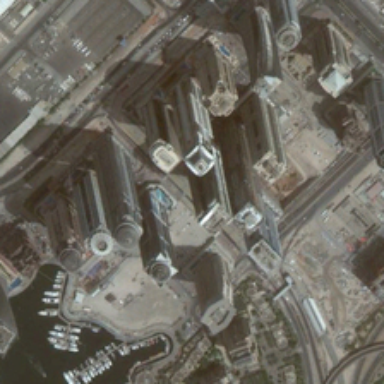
Some tall buildings are near a port with many boats in a commercial area .